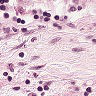
Metastatic tissue present: no